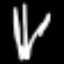
Label: fork